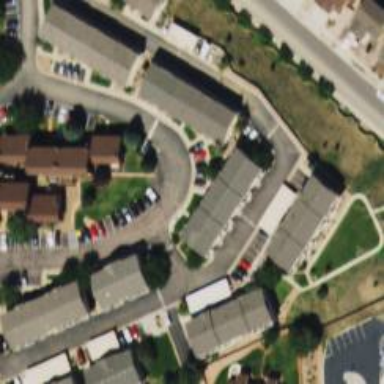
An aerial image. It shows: Living street.